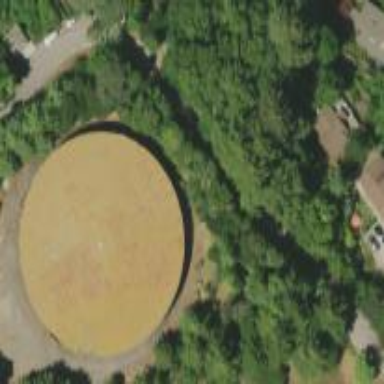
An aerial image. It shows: Silo.